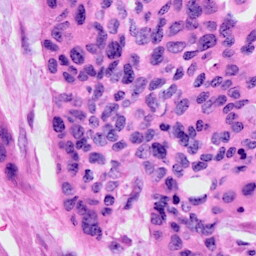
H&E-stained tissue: Cervix